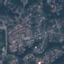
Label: Residential